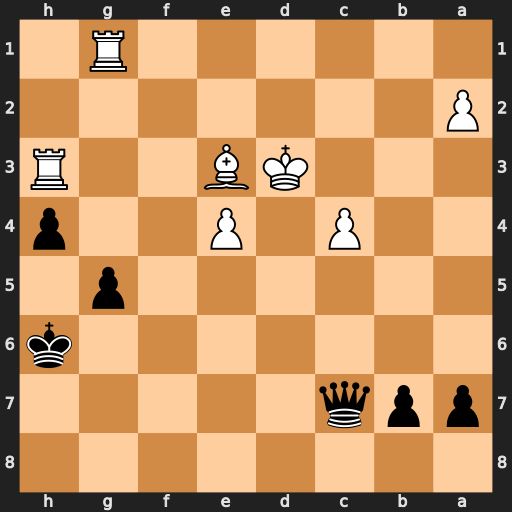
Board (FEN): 8/ppq5/7k/6p1/2P1P2p/3KB2R/P7/6R1
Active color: b
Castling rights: -
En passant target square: -
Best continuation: Qd7+ Ke2 Qxh3